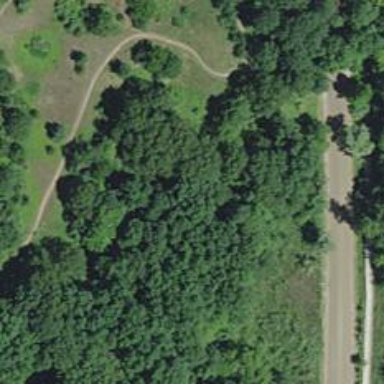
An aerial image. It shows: Natural path.